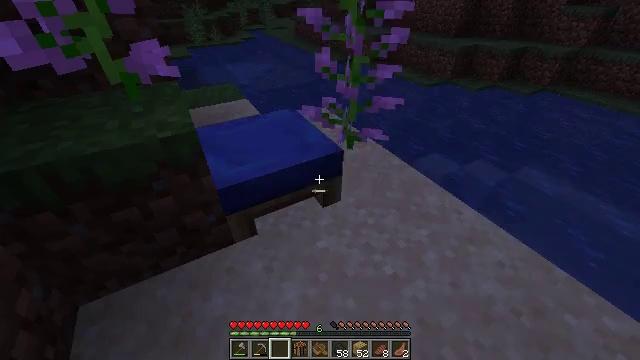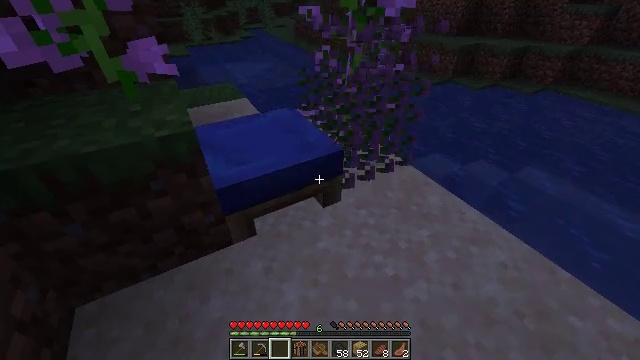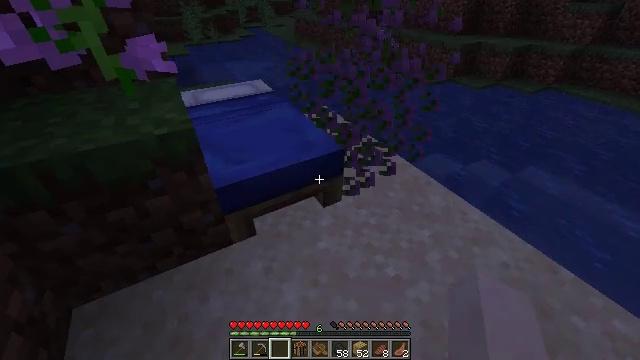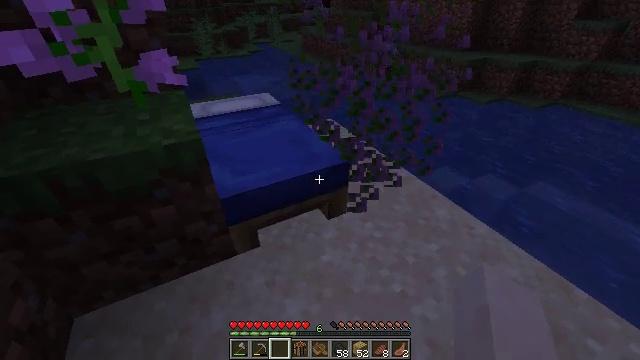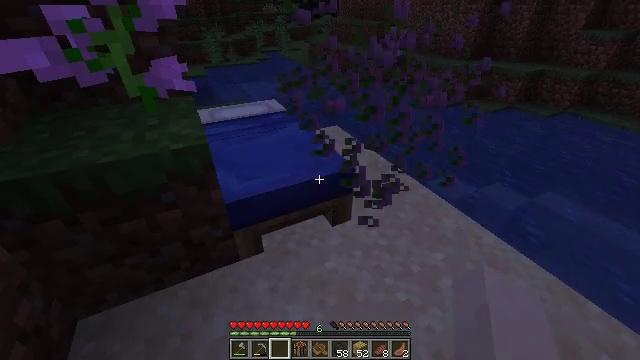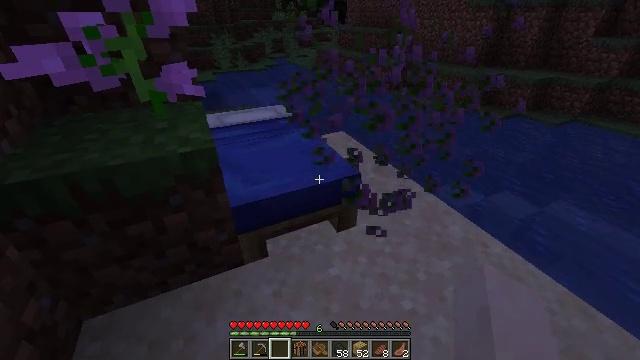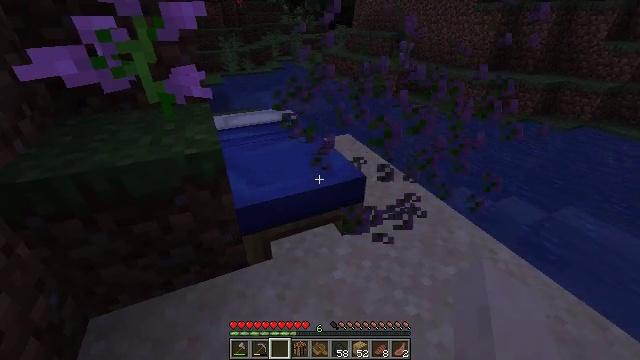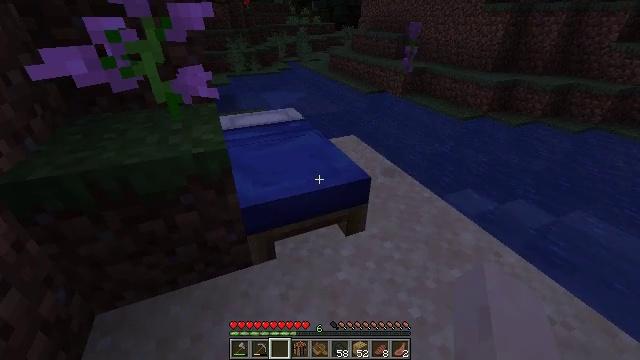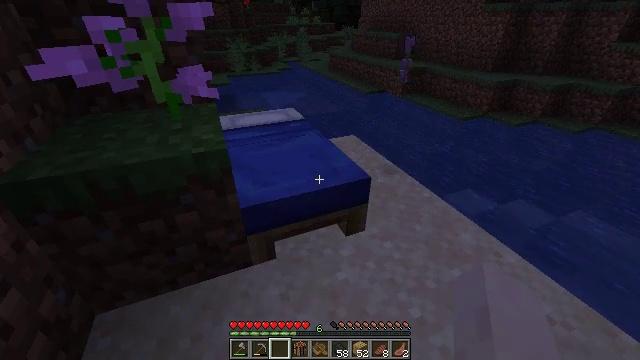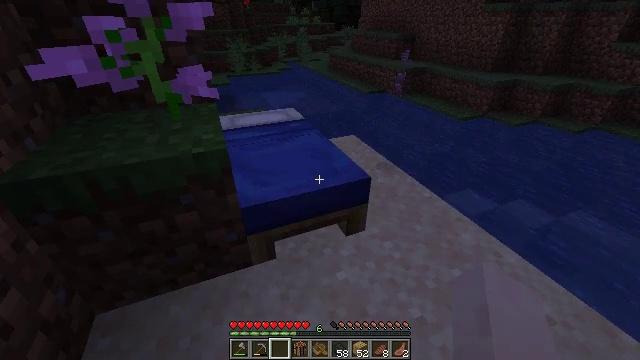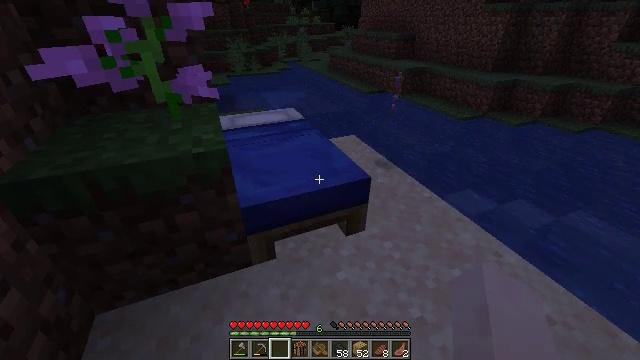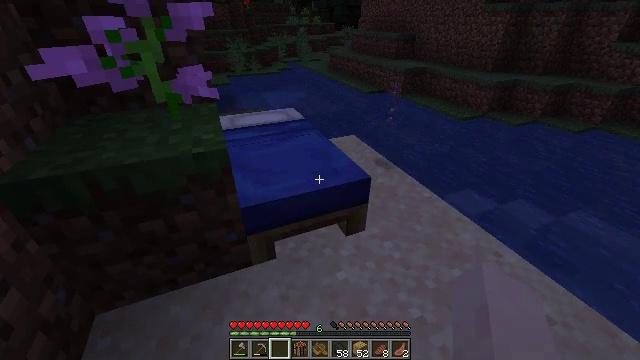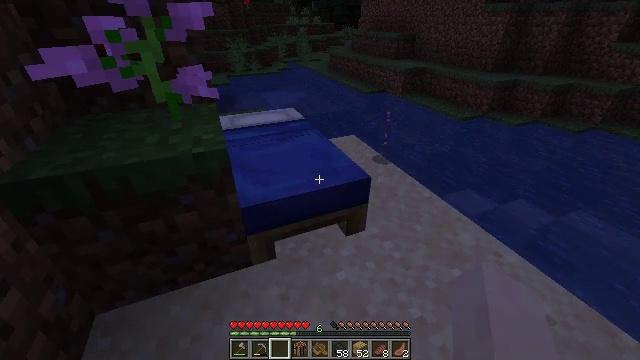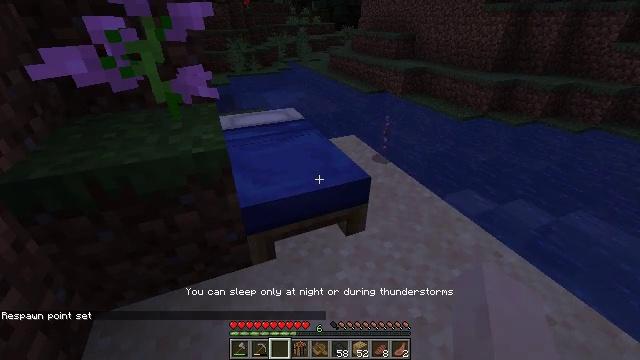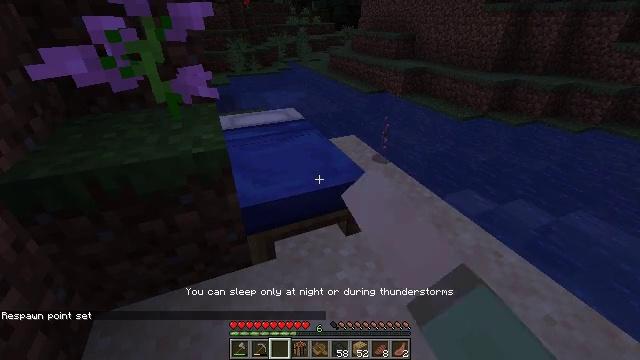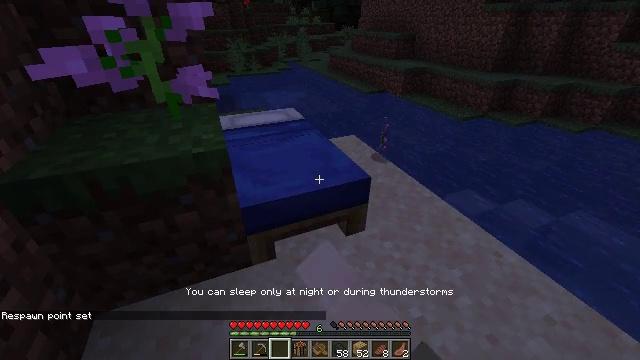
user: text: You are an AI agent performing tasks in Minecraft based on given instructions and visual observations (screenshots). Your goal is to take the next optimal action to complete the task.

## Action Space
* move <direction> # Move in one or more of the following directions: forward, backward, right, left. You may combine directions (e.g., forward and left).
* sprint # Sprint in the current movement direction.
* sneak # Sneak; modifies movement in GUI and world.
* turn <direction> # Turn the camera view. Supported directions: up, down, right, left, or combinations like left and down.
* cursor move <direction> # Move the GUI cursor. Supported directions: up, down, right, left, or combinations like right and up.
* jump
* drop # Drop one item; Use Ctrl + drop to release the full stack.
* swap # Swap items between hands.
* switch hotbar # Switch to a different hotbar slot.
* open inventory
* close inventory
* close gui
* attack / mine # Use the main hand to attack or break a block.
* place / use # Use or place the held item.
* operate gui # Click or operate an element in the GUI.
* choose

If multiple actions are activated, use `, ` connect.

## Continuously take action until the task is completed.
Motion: motion action
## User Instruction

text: Remove a lilac from the inventory.
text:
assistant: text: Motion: no_op
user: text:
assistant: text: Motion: no_op
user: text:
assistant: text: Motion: turn left and up
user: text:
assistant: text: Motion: turn left and up
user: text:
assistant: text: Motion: turn left and up
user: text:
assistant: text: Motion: turn left
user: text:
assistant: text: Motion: turn left
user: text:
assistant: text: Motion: use / place
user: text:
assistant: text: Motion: use / place
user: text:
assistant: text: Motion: use / place
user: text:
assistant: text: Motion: no_op
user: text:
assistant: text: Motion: no_op
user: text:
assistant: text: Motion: no_op
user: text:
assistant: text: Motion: no_op
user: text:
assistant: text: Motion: no_op
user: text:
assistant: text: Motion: no_op
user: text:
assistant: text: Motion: no_op
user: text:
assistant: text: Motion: no_op
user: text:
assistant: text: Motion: no_op
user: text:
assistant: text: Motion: no_op
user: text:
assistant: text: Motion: no_op
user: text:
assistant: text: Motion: no_op
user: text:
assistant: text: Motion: no_op
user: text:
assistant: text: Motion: no_op
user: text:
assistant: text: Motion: move forward
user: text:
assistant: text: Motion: move forward, turn left and down
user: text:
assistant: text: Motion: move forward and move right, turn left and down
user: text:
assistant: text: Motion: move forward and move right
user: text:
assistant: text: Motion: move forward and move right
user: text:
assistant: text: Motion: move forward and move right